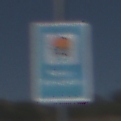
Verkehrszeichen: Wasserschutzgebiet
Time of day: Midday
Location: Outdoor (RoadRail)
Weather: Clear
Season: Summer
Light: Natural